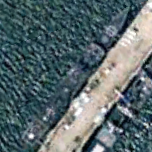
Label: cruiser